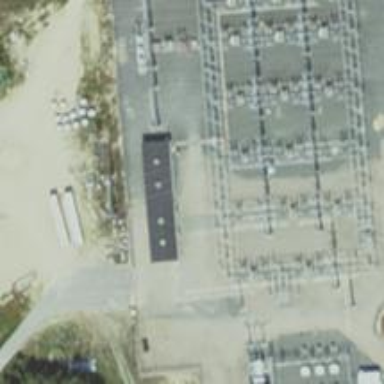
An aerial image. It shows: Switch used for power control.